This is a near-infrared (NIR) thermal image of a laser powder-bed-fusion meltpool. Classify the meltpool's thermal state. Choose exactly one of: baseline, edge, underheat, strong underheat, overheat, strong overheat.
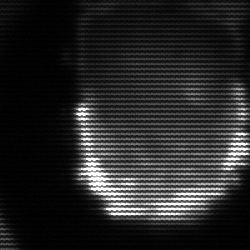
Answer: baseline